Brain MRI, t1w sequence, axial 2D slice.
Patient: age 33, sex F, weight 95 kg, height 1.95 m
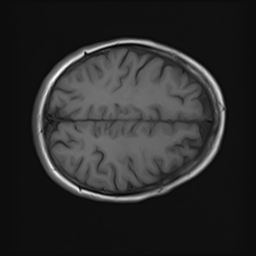